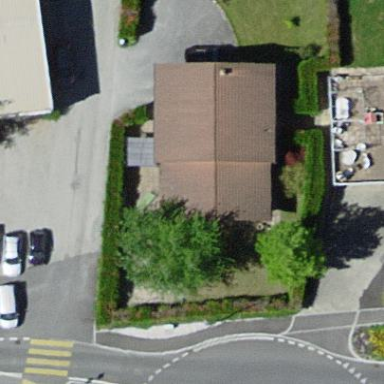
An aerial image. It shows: Detached building.